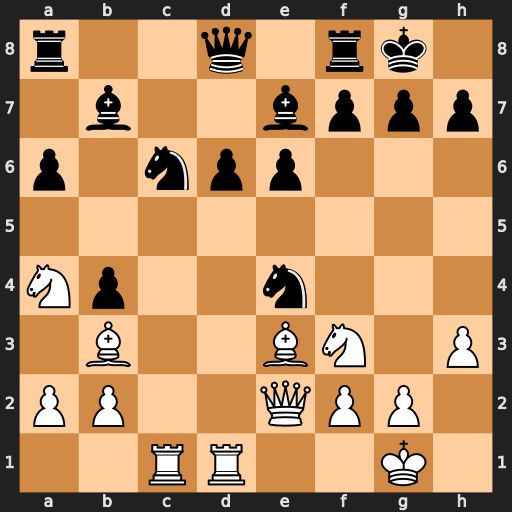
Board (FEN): r2q1rk1/1b2bppp/p1npp3/8/Np2n3/1B2BN1P/PP2QPP1/2RR2K1
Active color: w
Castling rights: -
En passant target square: -
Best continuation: Bb6 Qb8 Qxe4